Question:
I want to make navigation menu like the picture above with hover on Menu. This is my sample code for the navigation menu.
'''
<div id="menu">
<ul>
<li>Menu1
<ul class="submenu">
<li>Menu1Sub1</li>
<li>Menu1Sub2</li>
<li>Menu1Sub3</li>
<li>Menu1Sub4</li>
</ul>
</li>
<li>Menu2
<ul class="submenu">
<li>Menu2Sub1</li>
<li>Menu2Sub2</li>
<li>Menu2Sub3</li>
</ul>
</li>
...
</ul>
</div>
'''
Submenu position are in a line and I also want Submenu position to be exactly same for each Menu if possible.
How to do this with css?
this is what I tried so far not working as I intended.
'''
#menu {
text-decoration:none;
}
#menu li {
line-height:20px;
float:left;
}
#menu li > ul {
display: none;
}
#menu li:hover > ul {
display: block;
}
#menu li ul li {
line-height:13px;
float:left;
position:relative;
}
'''
Any help would be very appreciated.
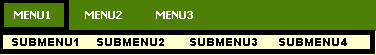
Answer: try this code:
'''
#menu {
position: relative;
background-color: black;
text-decoration:none;
}
#menu li {
background-color: green;
padding: 10px;
height: 30px;
list-style: none;
line-height:30px;
float:left;
}
#menu li > ul {
display: none;
}
#menu > ul > li {
border: 2px solid white;
}
#menu > ul > li:hover {
border: 2px solid black;
}
#menu li:hover > ul {
display: block;
position: absolute;
top: 54px;
left: 0;
}
#menu li ul li {
float:left;
position:relative;
}
'''
<URL>